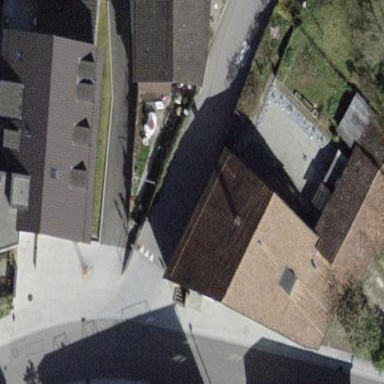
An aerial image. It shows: Building with tiled roof.